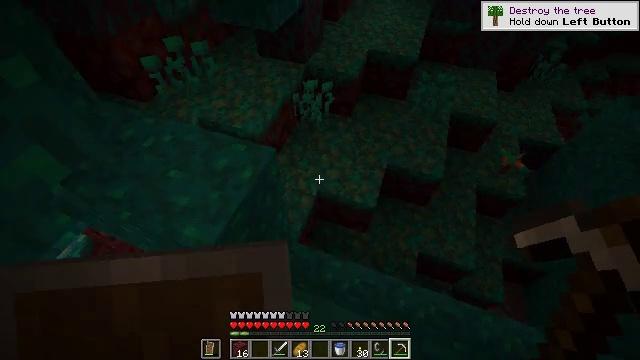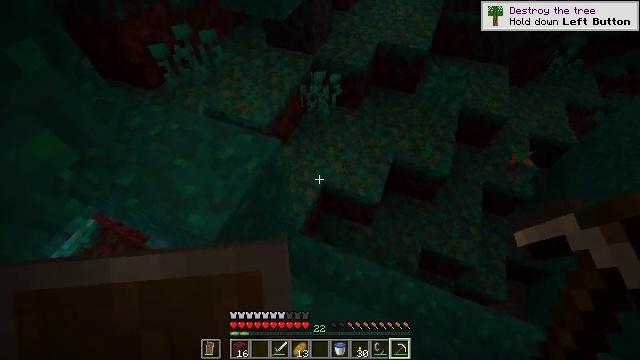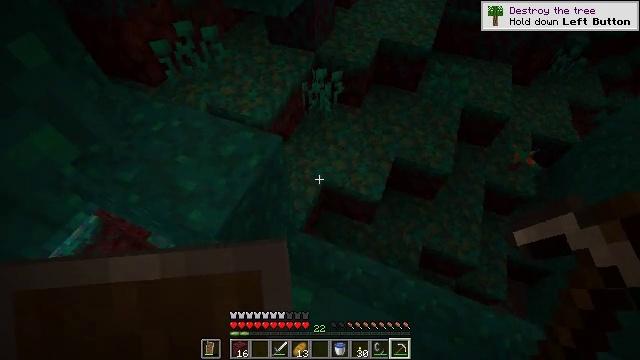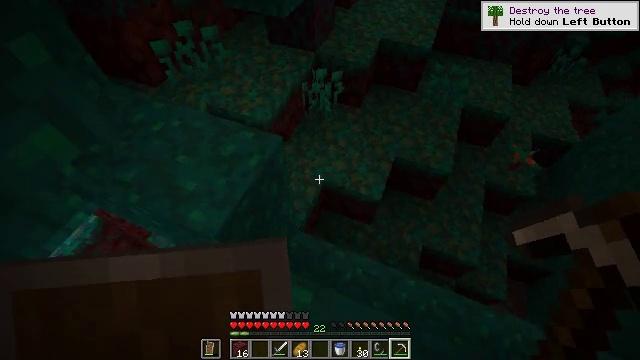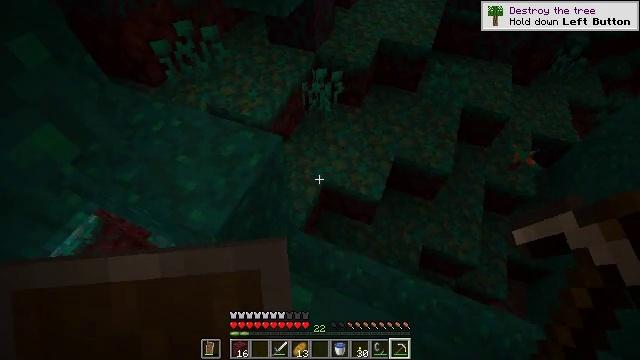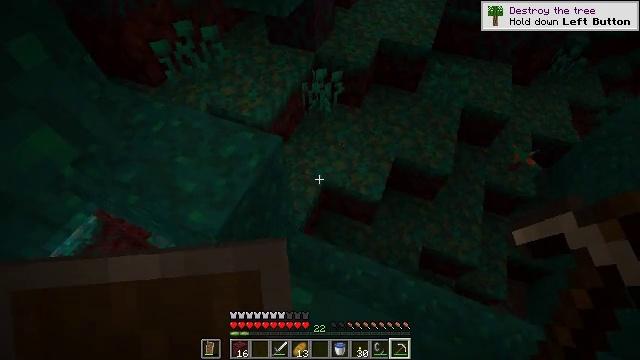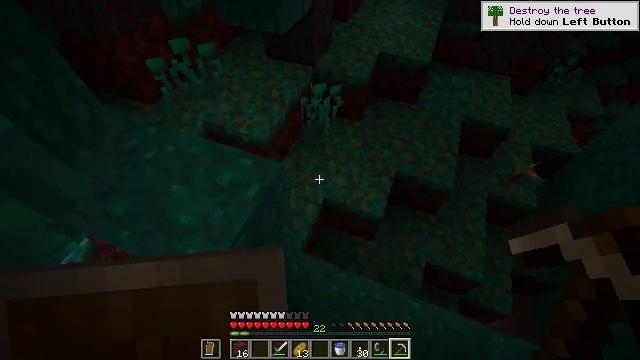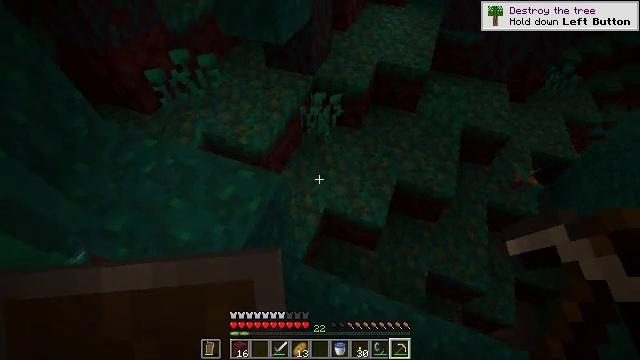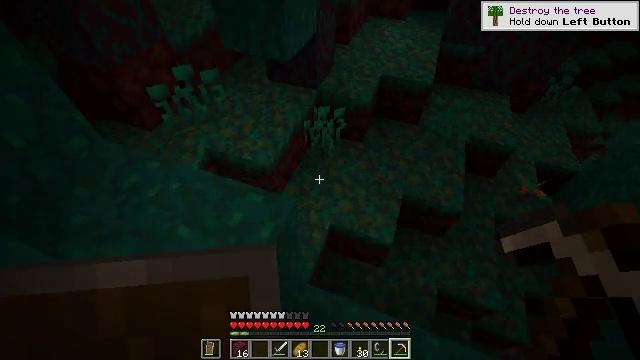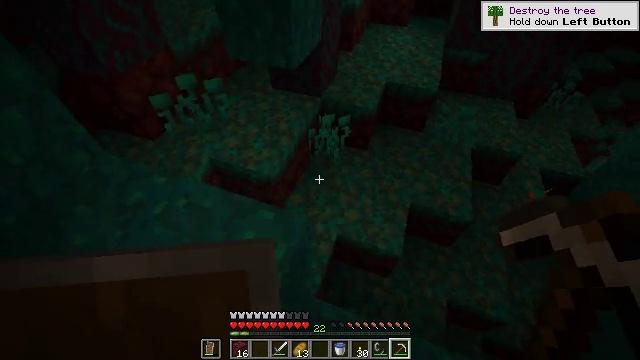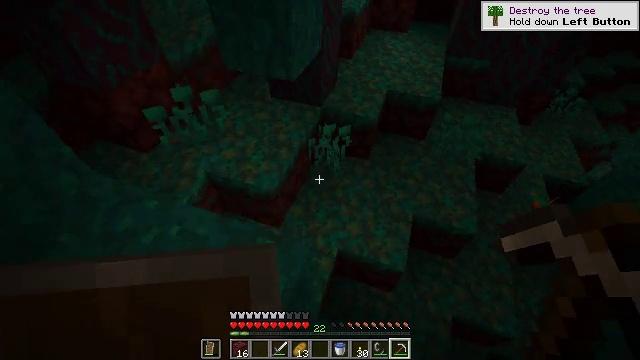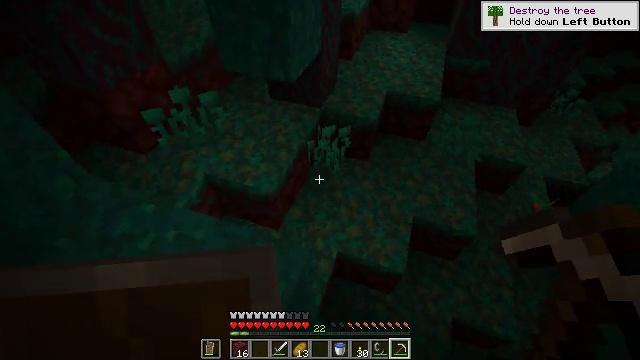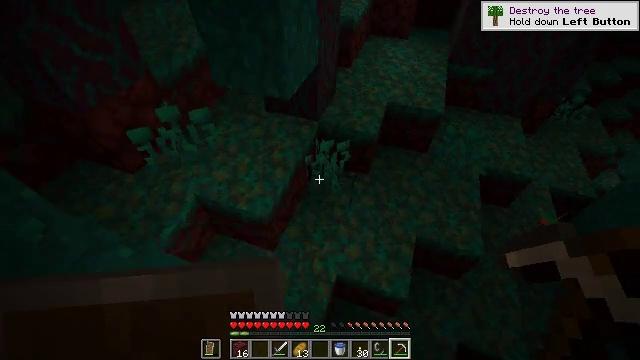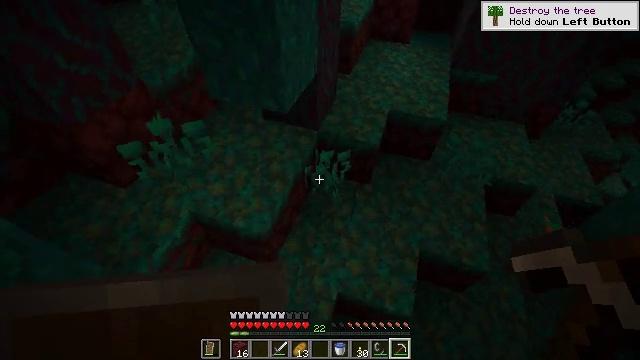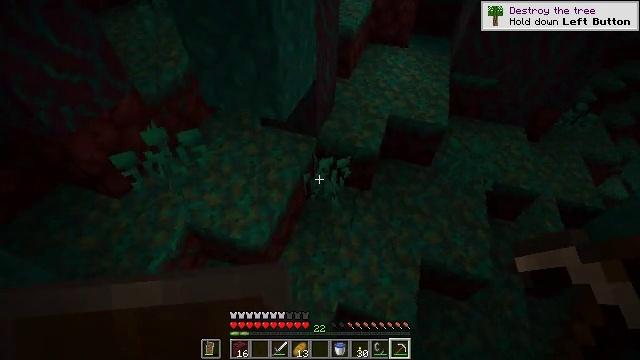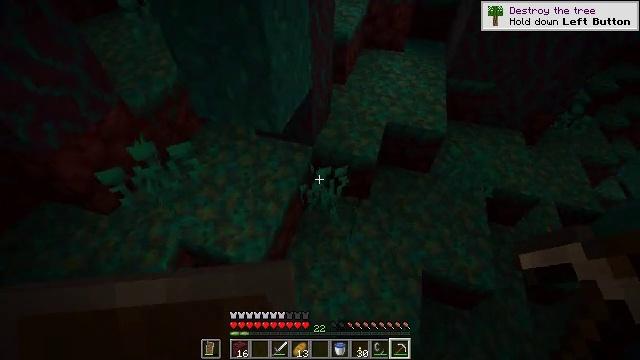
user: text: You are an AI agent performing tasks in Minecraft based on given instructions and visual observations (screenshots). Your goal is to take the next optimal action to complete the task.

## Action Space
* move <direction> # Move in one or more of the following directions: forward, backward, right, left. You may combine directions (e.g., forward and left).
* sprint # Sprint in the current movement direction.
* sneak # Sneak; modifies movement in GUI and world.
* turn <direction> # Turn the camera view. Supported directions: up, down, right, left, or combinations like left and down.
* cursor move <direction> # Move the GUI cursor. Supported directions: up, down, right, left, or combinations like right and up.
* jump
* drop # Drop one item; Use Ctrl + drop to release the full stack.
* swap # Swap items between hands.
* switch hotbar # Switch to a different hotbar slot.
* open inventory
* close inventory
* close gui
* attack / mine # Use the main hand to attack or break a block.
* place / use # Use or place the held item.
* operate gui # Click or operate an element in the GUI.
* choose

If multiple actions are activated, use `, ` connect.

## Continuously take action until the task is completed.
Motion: motion action
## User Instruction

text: Collect the warped nylium block.
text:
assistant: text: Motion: turn left and down
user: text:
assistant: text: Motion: no_op
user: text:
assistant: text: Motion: no_op
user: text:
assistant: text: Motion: no_op
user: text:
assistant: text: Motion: move forward
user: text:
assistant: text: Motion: move forward and move left, turn up
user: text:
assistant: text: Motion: move forward and move left, turn up
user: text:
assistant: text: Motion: move forward and move left, turn up
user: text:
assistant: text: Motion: move forward and move left
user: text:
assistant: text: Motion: move forward
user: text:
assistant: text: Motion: move forward
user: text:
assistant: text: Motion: move forward
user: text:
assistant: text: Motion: move forward
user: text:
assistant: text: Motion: move forward
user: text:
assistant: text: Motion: move forward, turn right
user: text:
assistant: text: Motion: move forward, turn right
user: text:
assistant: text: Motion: move forward, turn right
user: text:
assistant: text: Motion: move forward, turn right
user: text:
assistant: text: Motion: move forward, turn right and up
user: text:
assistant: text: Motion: move forward, turn right and up
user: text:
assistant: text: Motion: move forward, turn right and up
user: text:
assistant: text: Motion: move forward, turn right and up
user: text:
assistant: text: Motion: move forward, turn right and up
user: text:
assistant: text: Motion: move forward, turn right and up
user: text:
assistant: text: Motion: move forward, turn right and up
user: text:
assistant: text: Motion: move forward, turn right
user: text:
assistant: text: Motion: move forward, turn right
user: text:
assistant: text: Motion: move forward
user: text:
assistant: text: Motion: move forward
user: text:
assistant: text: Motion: move forward, turn up